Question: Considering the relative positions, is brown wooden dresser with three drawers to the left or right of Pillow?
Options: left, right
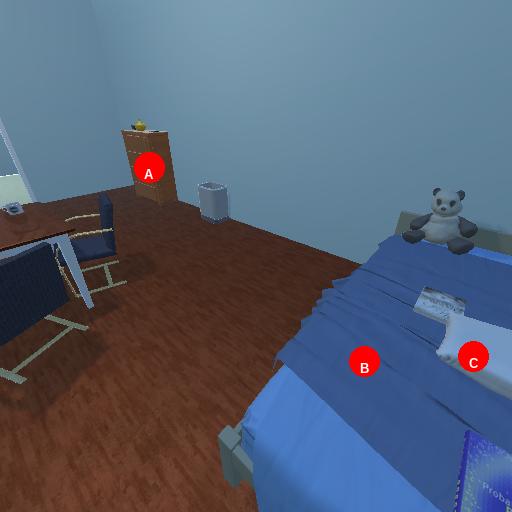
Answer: left